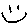
Label: smiley face